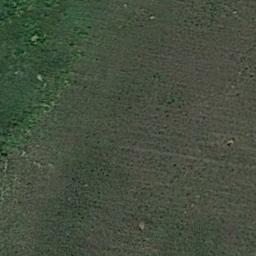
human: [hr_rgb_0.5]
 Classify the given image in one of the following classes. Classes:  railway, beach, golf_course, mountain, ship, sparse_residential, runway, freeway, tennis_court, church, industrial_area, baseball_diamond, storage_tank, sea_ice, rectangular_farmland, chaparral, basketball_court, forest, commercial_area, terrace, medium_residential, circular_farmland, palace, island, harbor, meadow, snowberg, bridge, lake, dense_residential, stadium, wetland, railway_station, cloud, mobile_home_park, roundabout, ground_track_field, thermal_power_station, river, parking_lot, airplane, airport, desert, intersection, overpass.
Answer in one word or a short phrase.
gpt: meadow